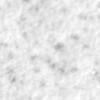
Label: no_change